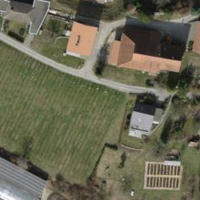
EUNIS habitat code: 55
Species observed at this site:
Milvus milvus